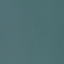
Land use / land cover class: SeaLake